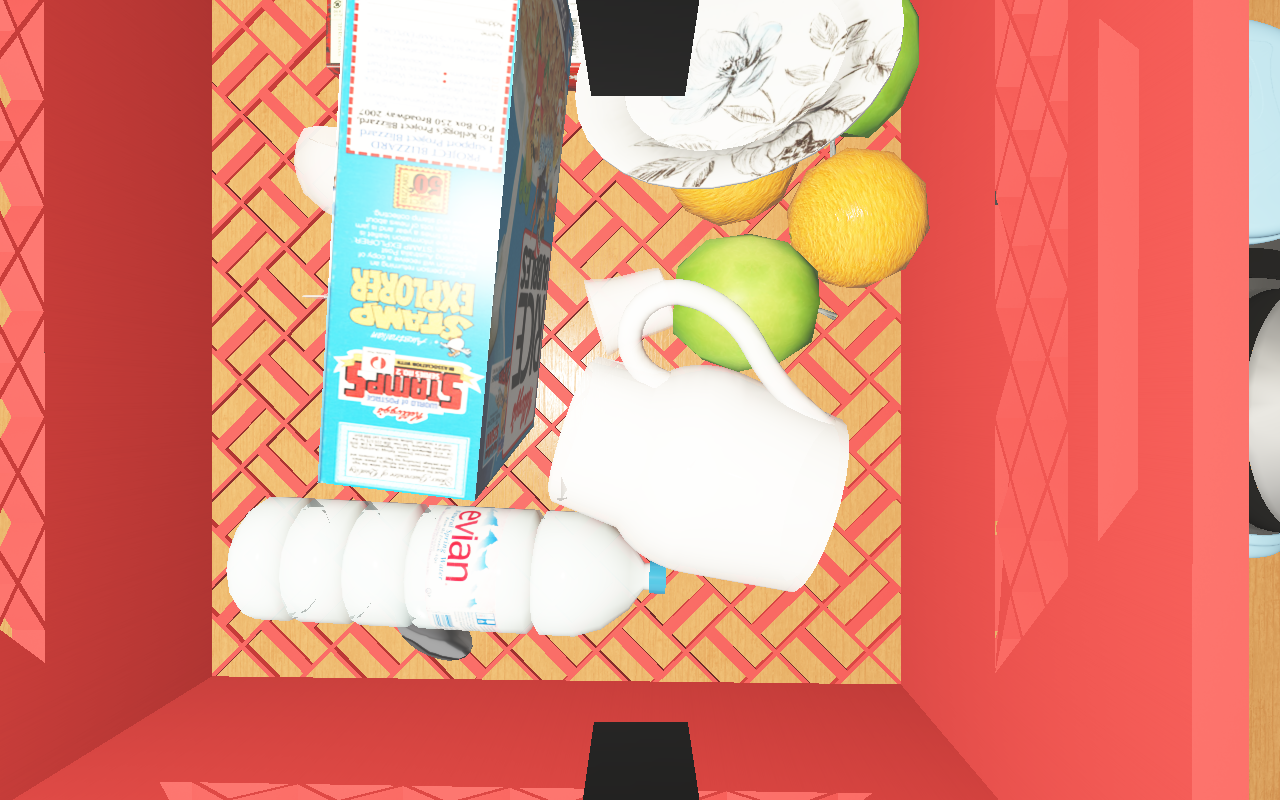
Objects in the scene:
carafe
apple
apple
orange
orange
plate
wineglass
cereal box
biscuit box